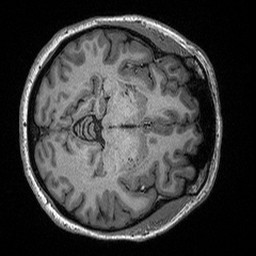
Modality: T1w
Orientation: axial
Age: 39
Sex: female
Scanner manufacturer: siemens
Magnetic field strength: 3 T
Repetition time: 2.3 s
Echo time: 0.00298 s